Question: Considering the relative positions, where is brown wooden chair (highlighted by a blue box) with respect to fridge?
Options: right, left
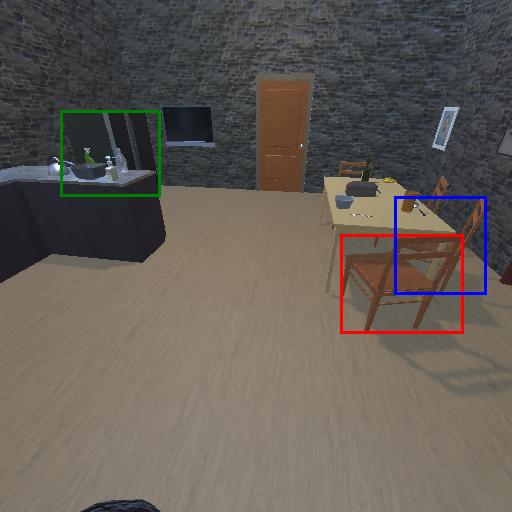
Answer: right